Field crop: maize
Growth stage: 1
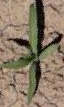
Species: maize